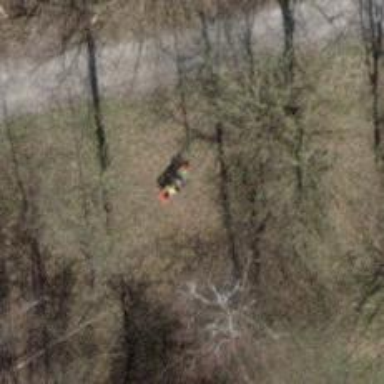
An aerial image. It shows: Bench.